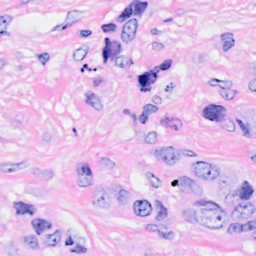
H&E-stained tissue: Breast